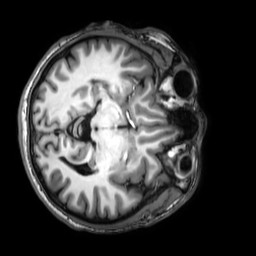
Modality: T1w
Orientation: axial
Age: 27
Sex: male
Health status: healthy
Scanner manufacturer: philips
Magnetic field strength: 3 T
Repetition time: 0.009 s
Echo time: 0.003996 s